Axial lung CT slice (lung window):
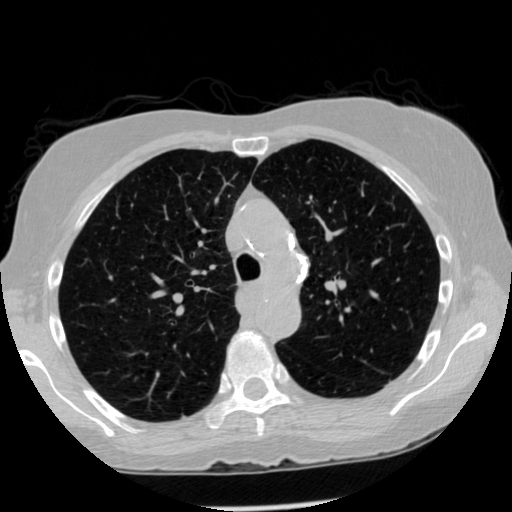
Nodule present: no